Question: I have a 'JSlider' and have 3 labels in my label table, one for 0 one for 50 and one for 100. Now in my 'ChangeListener' state Changed I set the middle label. It works for all he numbers other then 100. Then for some reason it displays ... instead of 100:
'''
Hashtable<Integer, JLabel> labelTable = new Hashtable<Integer, JLabel>();
final JLabel middleLabel = new JLabel("50");
labelTable.put(0, new JLabel("0"));
labelTable.put(50, middleLabel);
labelTable.put(100, new JLabel("100"));
final JSlider slider = new JSlider(0, 100, 50);
slider.addChangeListener(new ChangeListener()
{
@Override
public void stateChanged(ChangeEvent e)
{
middleLabel.setText("" + slider.getValue());
}
});
slider.setLabelTable(labelTable);
slider.setPaintLabels(true);
'''

Question is that is there any way i can display the 100 instead of the ... what it is currently displaying.
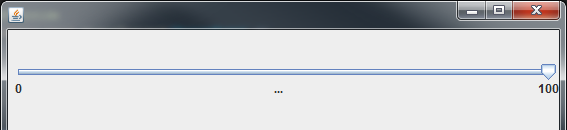
Answer: My guess is that the middle label is too small to display "100" because it was initially created with the narrower text "50", and JSlider doesn't act as a container which resizes its children as their preferred size changes, it just lays out the labels once.
Try initialising the label with "100" instead of "50".